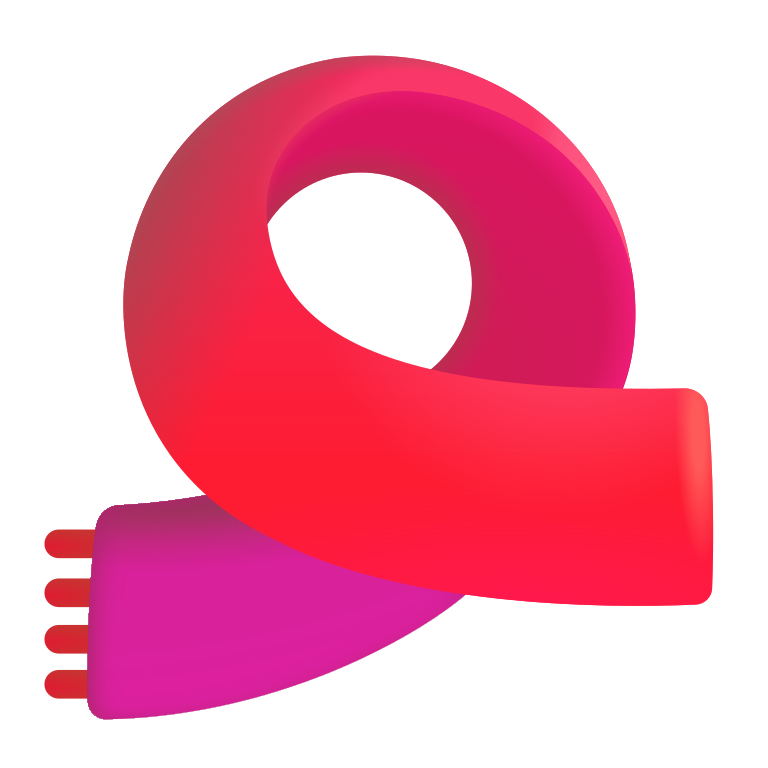
scarf color